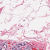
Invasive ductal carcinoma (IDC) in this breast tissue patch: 0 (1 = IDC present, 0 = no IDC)